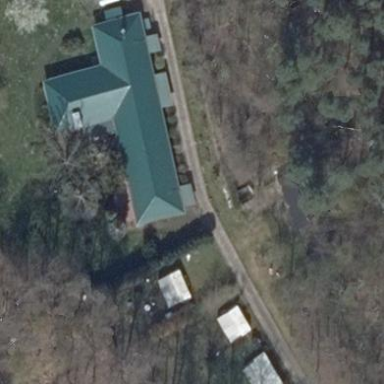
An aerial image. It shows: Building with hipped roof shape.